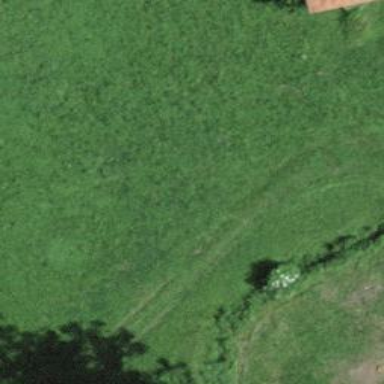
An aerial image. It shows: Track road with grass surface.